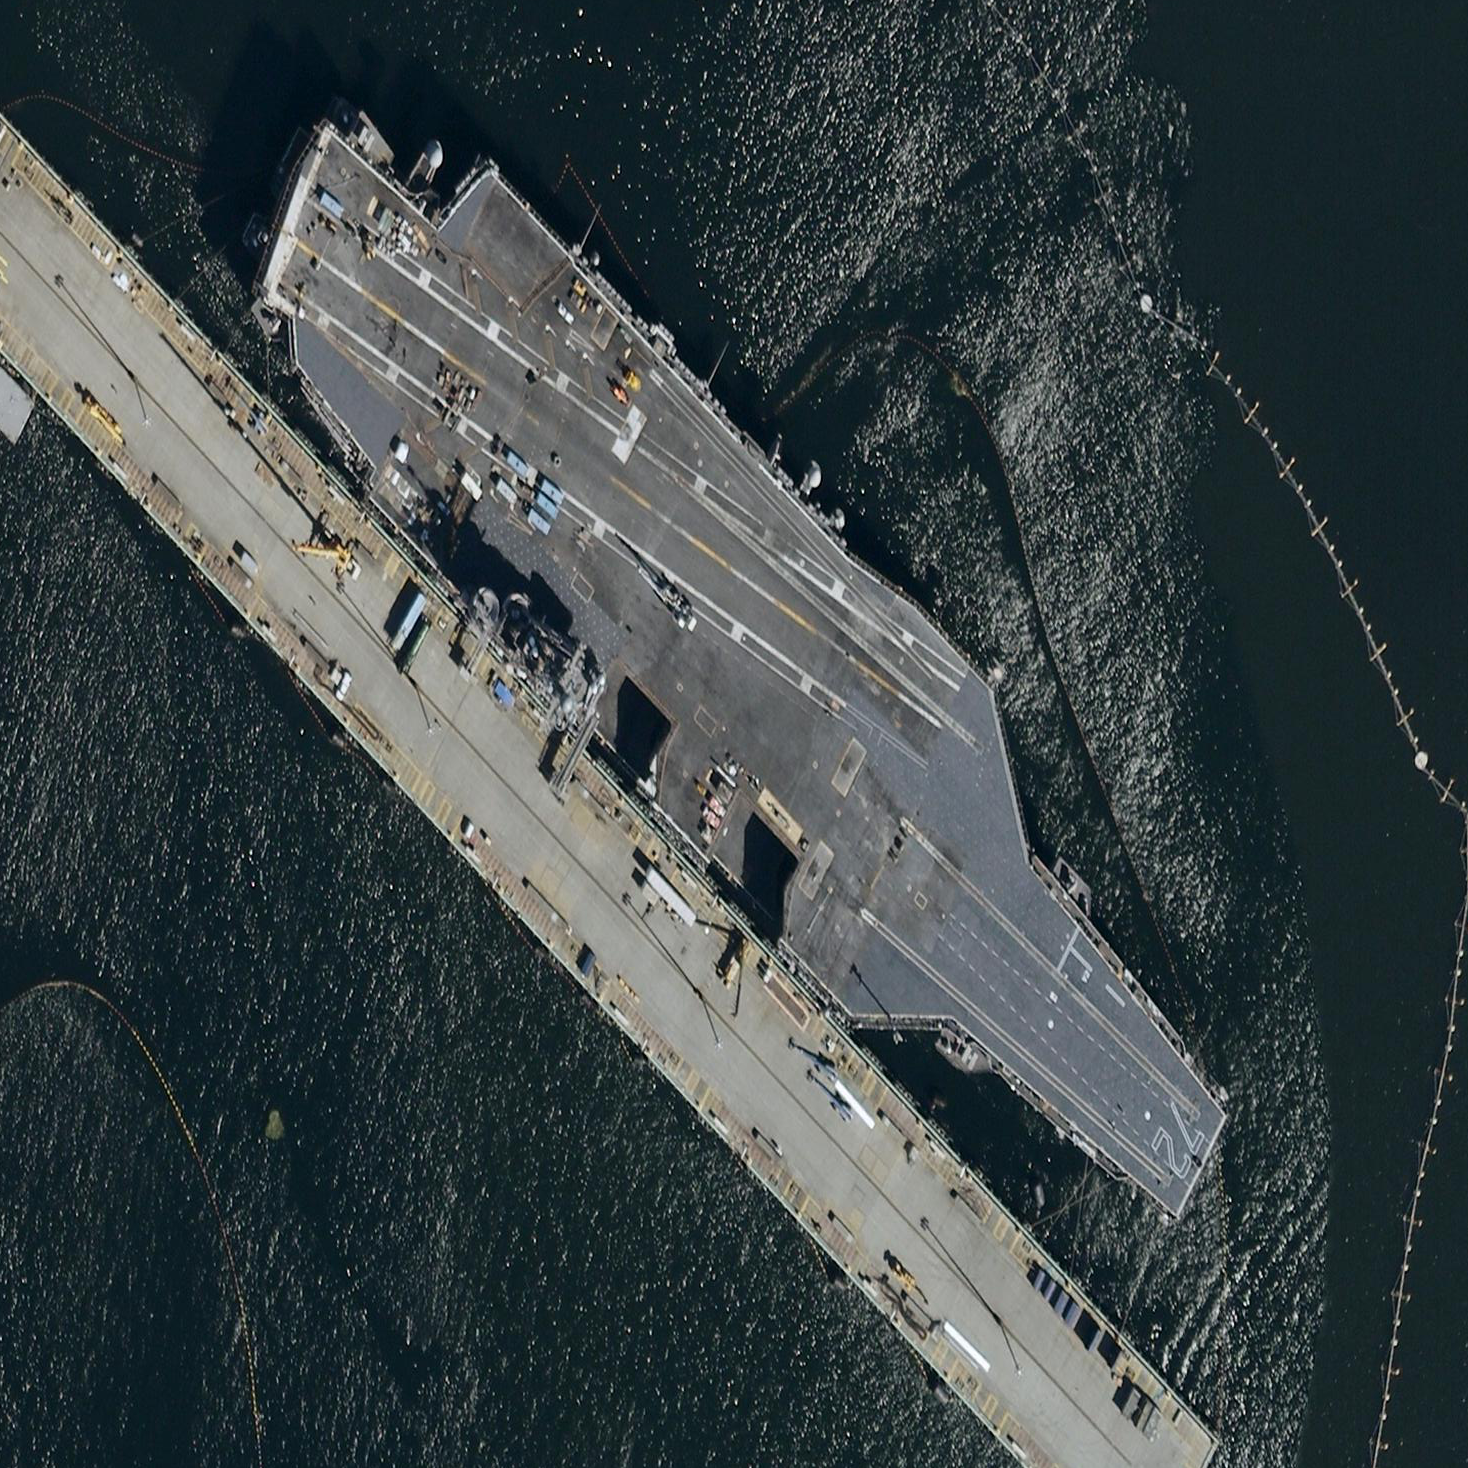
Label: aircraft_carrier